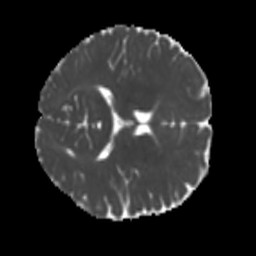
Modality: MD
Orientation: axial
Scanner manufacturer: siemens
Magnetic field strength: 3 T
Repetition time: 4 s
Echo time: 0.0594 s